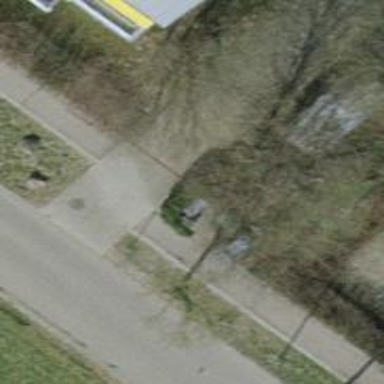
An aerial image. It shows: Bollard.